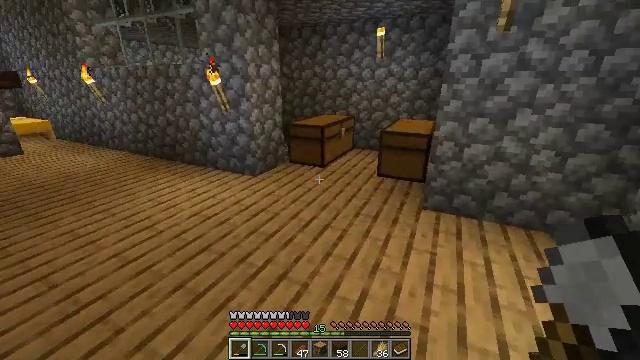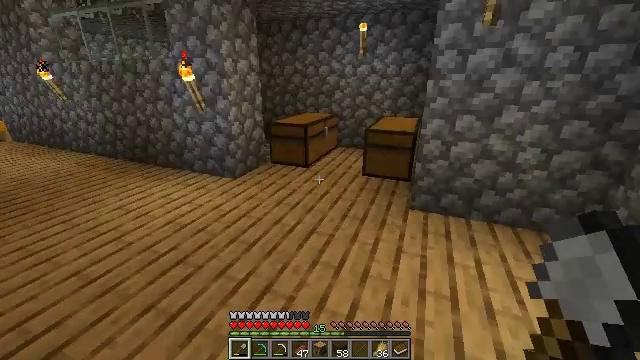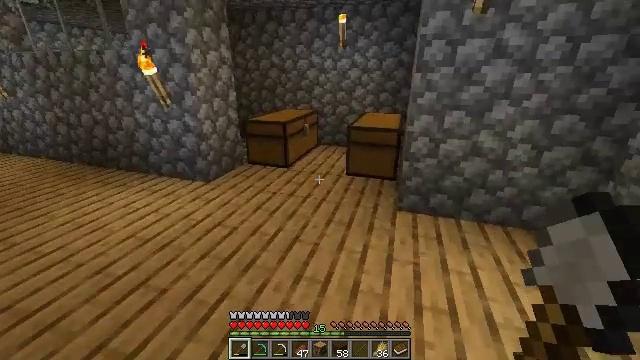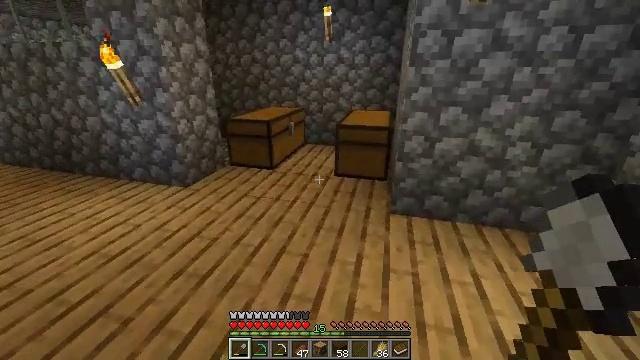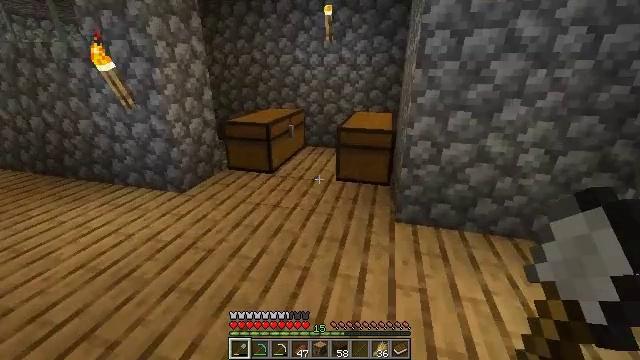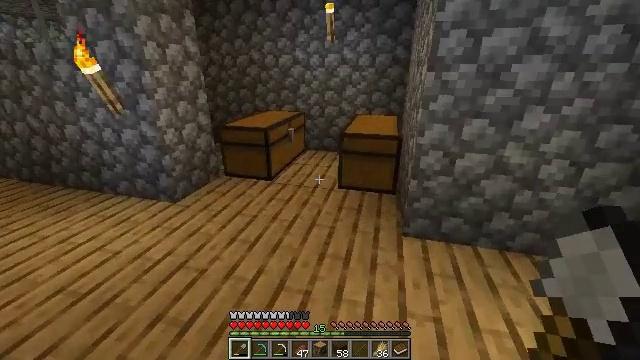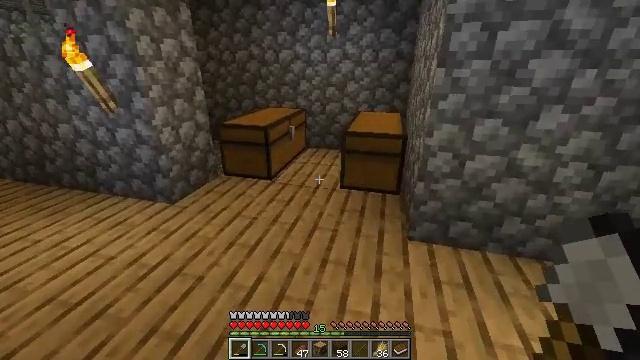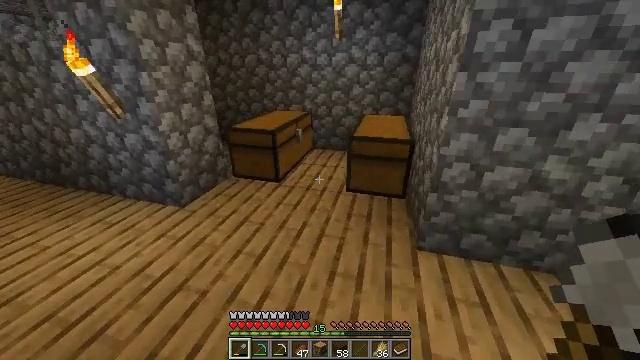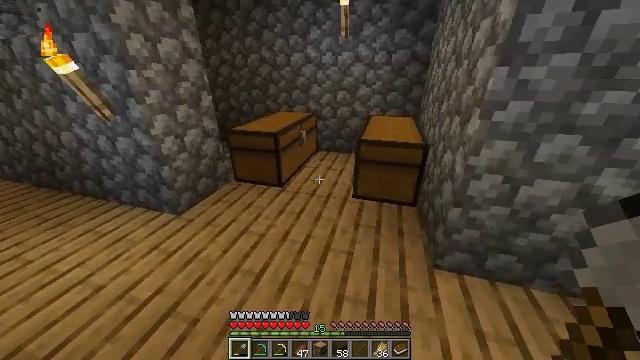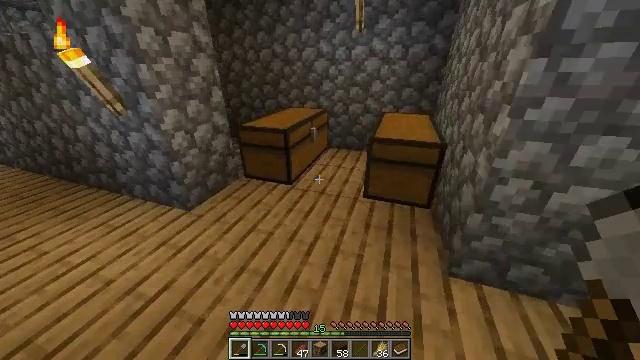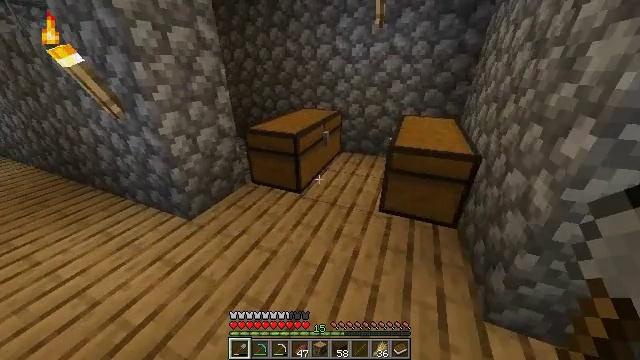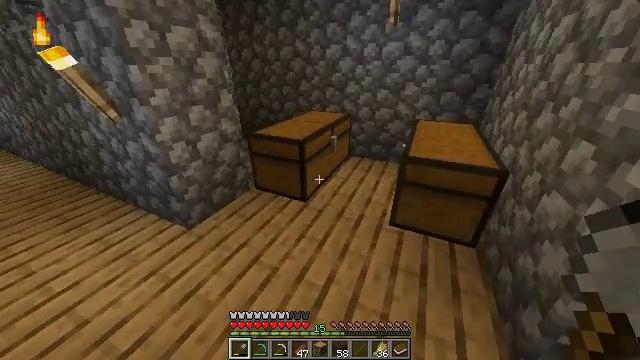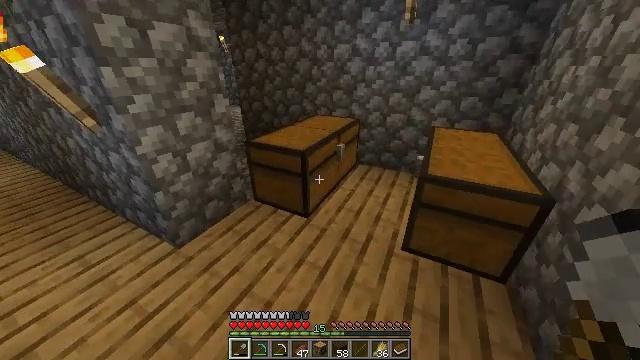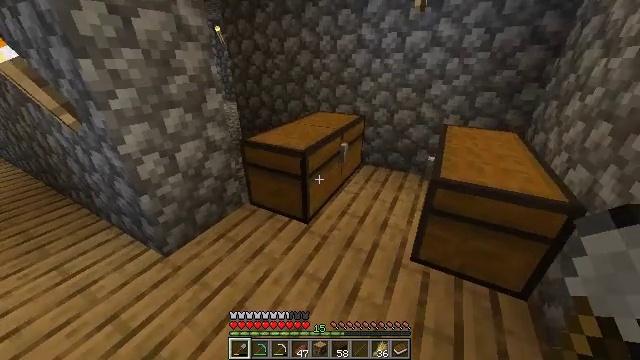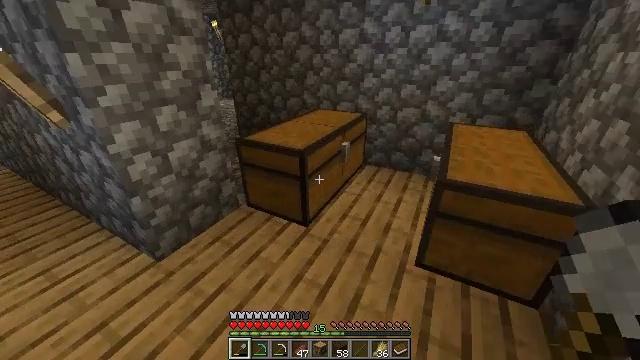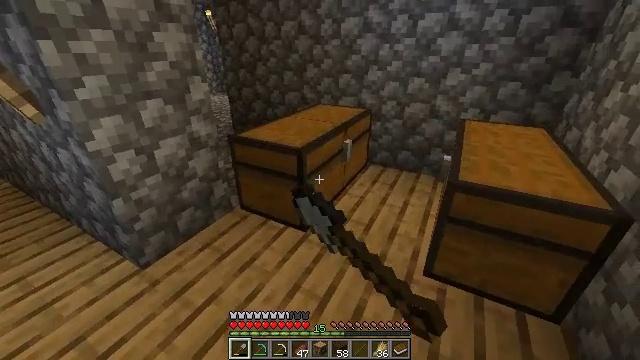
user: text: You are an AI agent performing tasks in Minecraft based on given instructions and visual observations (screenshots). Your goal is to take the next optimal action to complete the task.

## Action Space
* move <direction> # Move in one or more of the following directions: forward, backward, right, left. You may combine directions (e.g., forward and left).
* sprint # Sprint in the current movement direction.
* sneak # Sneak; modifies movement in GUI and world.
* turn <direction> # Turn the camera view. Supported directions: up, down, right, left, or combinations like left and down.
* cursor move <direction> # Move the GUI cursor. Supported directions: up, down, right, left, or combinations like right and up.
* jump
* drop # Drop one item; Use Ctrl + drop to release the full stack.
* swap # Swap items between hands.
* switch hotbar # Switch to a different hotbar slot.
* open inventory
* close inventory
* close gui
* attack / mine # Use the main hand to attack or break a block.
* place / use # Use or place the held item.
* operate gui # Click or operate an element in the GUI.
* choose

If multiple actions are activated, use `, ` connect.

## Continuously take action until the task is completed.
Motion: motion action
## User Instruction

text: Use obsidian, diamonds, and a book to craft an enchanting table.
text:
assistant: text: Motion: move forward, turn right
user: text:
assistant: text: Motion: move forward, turn right
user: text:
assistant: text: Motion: move forward, turn right
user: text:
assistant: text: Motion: move forward
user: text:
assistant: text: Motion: move forward, sprint
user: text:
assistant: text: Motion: move forward, sprint, turn down
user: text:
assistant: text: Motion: move forward, sprint, turn left and down
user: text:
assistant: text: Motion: move forward, sprint
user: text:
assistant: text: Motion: move forward, turn left and down
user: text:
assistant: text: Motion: move forward, turn left
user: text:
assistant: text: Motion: move forward, turn left
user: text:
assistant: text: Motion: turn left
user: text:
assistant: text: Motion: no_op
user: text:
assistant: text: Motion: use / place
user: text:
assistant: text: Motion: use / place
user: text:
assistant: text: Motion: use / place
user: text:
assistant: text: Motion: no_op
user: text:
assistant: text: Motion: no_op
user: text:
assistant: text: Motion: no_op
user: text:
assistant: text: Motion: no_op
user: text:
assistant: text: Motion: no_op
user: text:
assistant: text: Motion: no_op
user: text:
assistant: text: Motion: no_op
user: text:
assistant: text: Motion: cursor move right
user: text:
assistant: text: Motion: no_op
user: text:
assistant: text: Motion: no_op
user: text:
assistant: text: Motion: no_op
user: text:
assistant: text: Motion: no_op
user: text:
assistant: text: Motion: cursor move right
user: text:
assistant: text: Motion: cursor move right and up